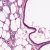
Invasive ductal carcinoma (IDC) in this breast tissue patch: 0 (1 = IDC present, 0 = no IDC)